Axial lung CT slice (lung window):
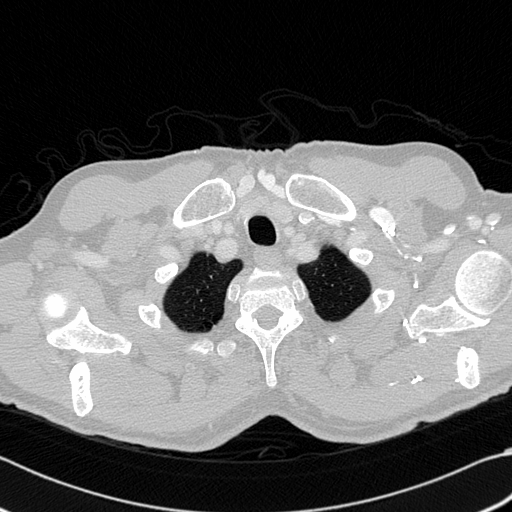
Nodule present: no